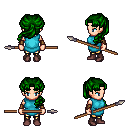
a pixel art fantasy rpg character, female body template, human, light skin, teal tunic, gold greaves, green princess hairstyle, cloth bracers, maroon shoes, spear, four views (front, back, left, right), 2x2 character sprite sheet, small pixel art, hard edges, no anti-aliasing